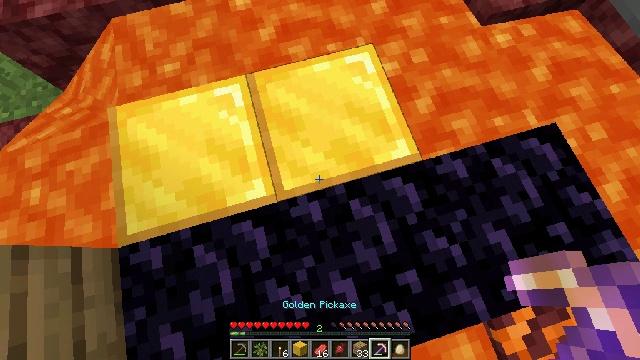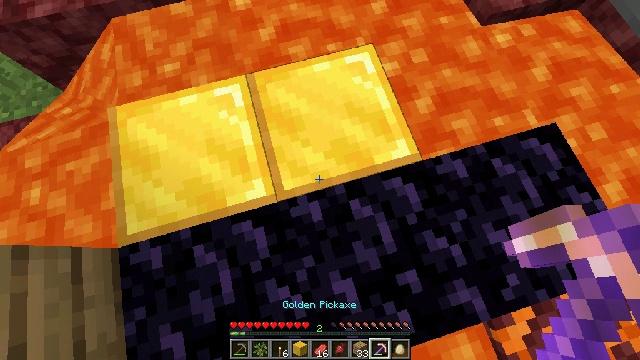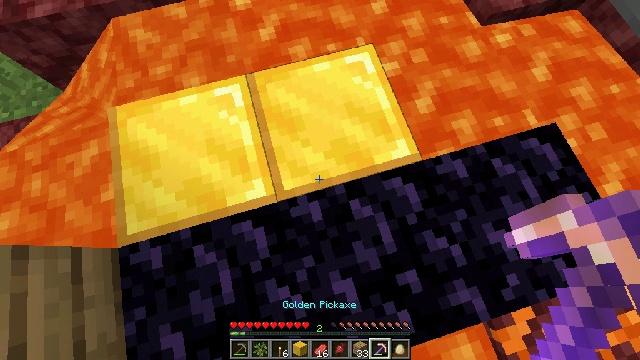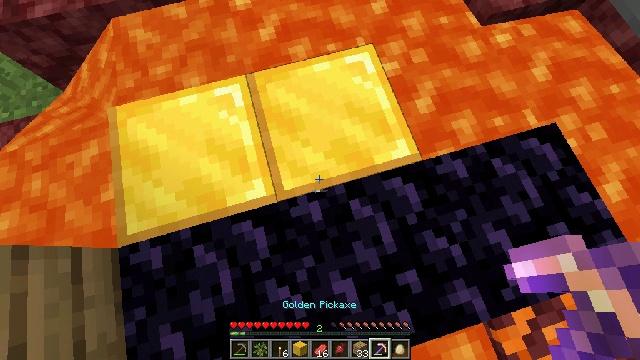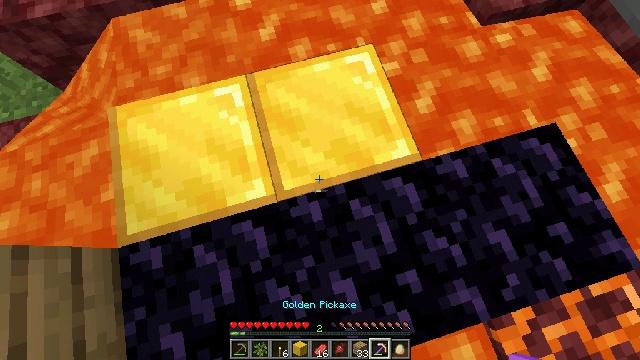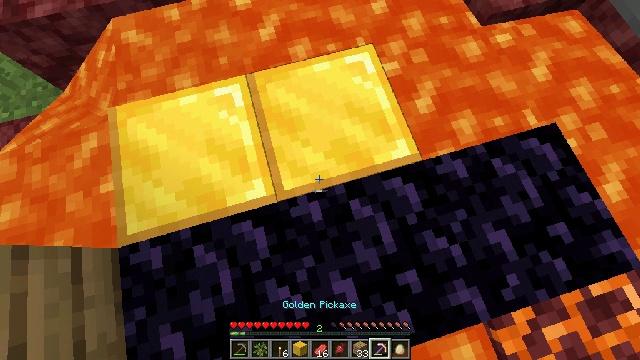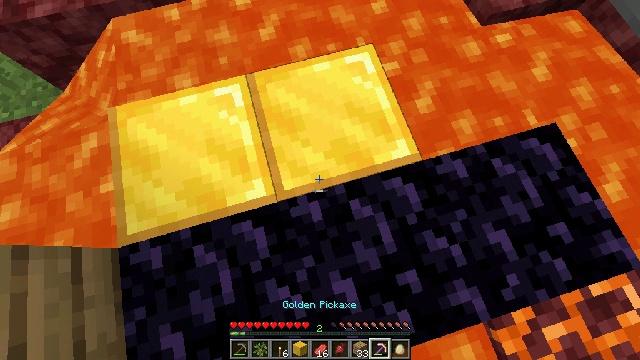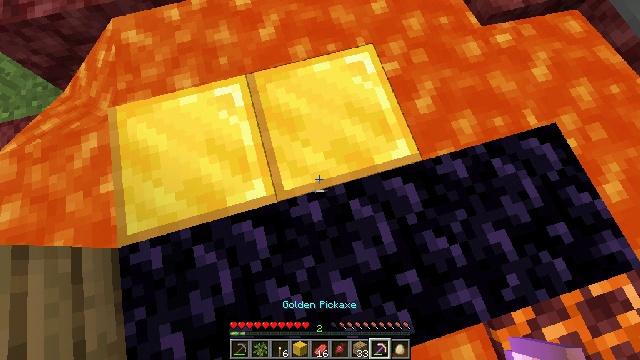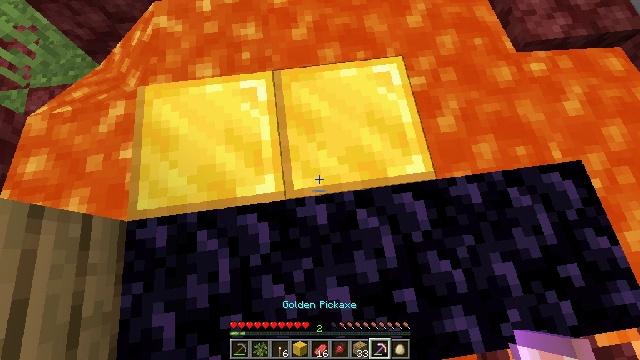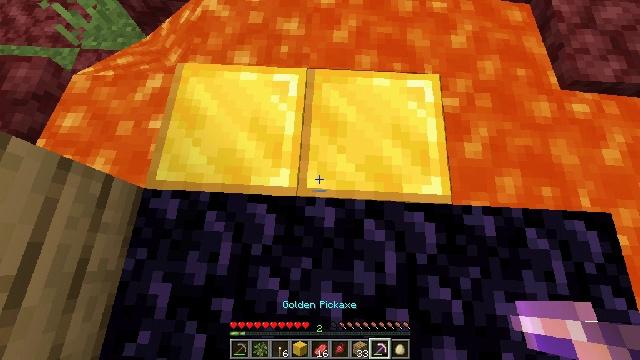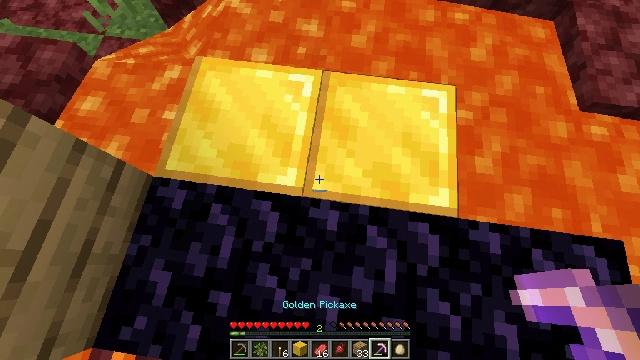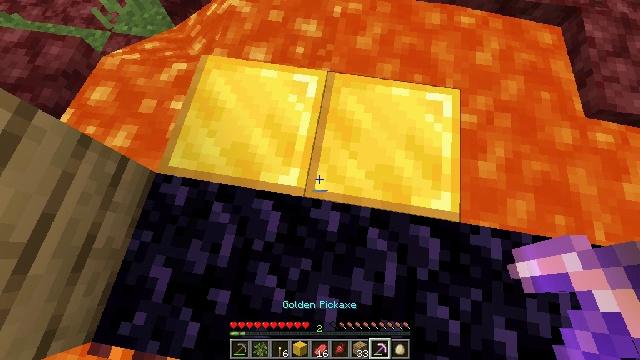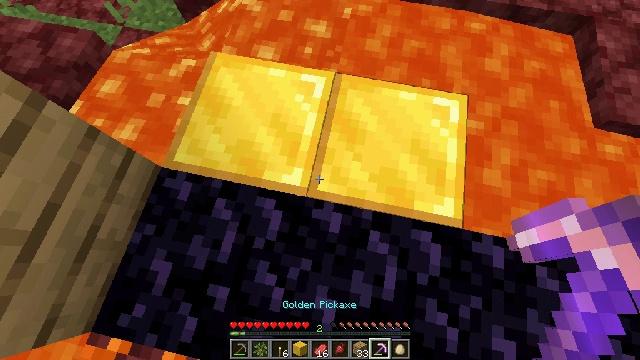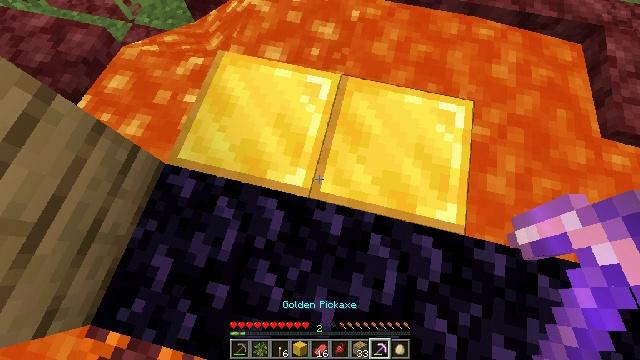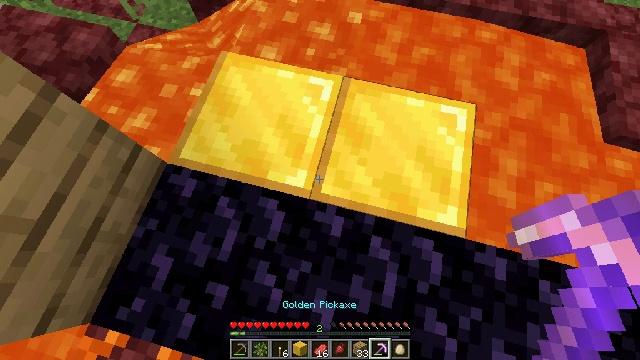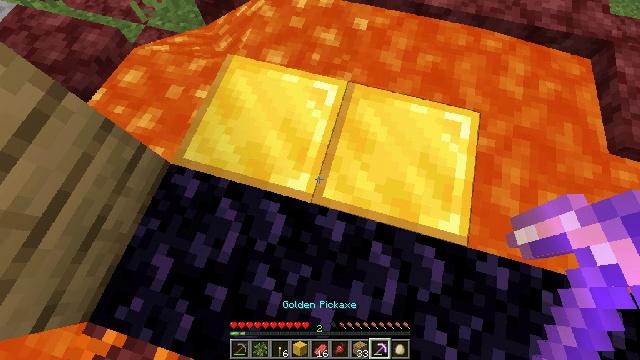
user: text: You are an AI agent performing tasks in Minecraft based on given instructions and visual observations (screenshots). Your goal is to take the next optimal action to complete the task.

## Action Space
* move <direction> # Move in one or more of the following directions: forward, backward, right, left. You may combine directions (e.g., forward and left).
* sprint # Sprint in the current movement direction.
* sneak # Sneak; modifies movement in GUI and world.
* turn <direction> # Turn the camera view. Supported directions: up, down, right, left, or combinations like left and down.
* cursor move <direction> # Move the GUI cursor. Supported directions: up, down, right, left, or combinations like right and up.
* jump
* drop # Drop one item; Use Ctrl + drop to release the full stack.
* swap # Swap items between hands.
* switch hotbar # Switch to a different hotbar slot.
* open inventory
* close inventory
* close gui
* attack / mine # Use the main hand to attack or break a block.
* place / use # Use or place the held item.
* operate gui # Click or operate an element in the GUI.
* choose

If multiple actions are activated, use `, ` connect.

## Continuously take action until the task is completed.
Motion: motion action
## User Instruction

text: Mine the netherrack in the Nether.
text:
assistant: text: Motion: no_op
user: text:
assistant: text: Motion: no_op
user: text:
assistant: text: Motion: no_op
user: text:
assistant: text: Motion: no_op
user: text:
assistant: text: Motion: no_op
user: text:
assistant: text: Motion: no_op
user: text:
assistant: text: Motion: no_op
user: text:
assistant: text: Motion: turn left
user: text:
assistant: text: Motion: turn left
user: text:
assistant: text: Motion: turn left
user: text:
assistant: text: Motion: turn left
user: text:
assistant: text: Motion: turn left
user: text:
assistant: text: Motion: turn left
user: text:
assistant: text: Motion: no_op
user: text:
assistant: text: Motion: turn left
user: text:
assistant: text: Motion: turn left and up
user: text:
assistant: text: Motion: turn left and up
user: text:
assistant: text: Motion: turn up
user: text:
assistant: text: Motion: no_op
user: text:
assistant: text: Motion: attack / mine
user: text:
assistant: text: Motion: attack / mine
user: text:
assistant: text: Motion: attack / mine
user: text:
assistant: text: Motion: attack / mine
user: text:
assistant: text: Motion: attack / mine
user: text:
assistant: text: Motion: attack / mine
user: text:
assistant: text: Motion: attack / mine
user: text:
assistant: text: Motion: attack / mine
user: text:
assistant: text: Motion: attack / mine
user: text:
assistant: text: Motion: attack / mine
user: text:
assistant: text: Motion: attack / mine